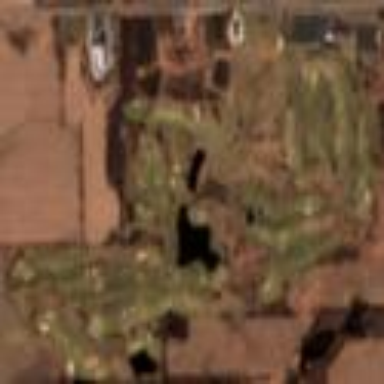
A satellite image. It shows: Golf course surrounded by greenery.